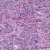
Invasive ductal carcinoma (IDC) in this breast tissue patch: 1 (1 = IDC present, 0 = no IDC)